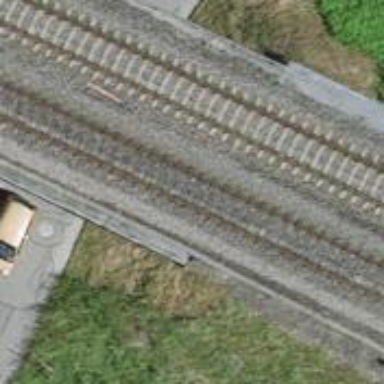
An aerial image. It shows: Bridge with electrified rail tracks and contact line.